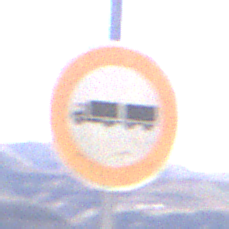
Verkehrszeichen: VerbotLastkraftwagenMitAnhaenger
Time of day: Midday
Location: Outdoor (Nature)
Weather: Clear
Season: NotSpecified
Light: Natural